Question: I cannot use the ".obs" property variables that I have created as parameters in my api service methods. and it gives the error The prefix 'coinTwo' can't be used here because it is shadowed by a local declaration.
Try renaming either the prefix or the local declaration.

I wrote the problem in getx, but they did not understand the problem.
I would appreciate it if you could take a look at my issue on github.
Issue link: <URL>
I would appreciate it if you could take a look at my issue on github.
Issue link: <URL>
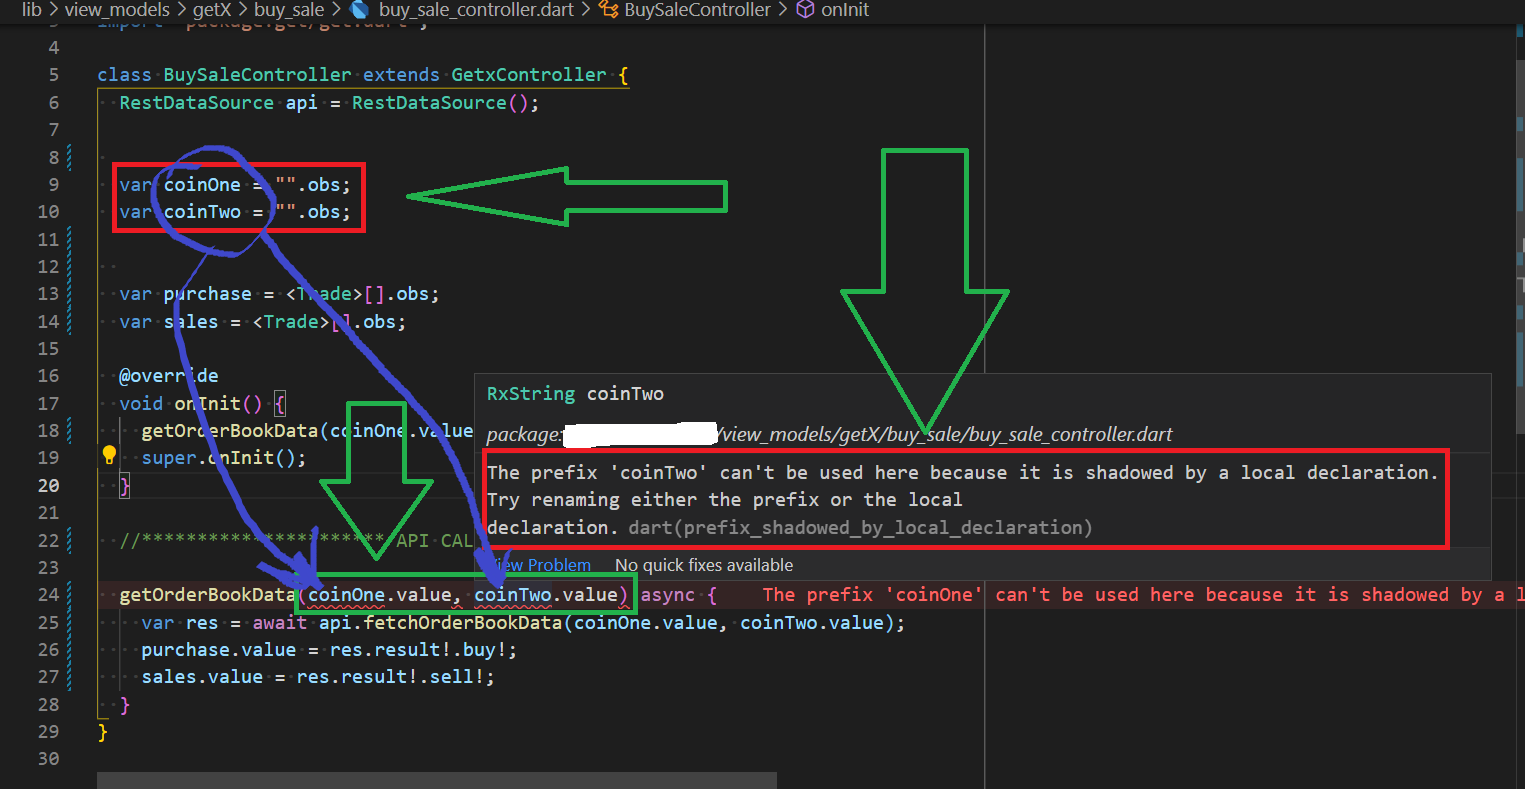
Answer: Your problem is in the declaration of 'getOrderBookData'
Instead of
'''
getOrderBookData(coinOne.value, coinTwo.value) async {
...
'''
you should either have
'''
getOrderBookData() async {
...
//Do stuff with coinOne.value, coinTwo.value
...
'''
OR
'''
getOrderBookData(String firstCoin, String secondCoin) async {
coinOne.value = firstCoin;
coinTwo.value = secondCoin;
...
'''
Seeing your post on GetX's Github, it looks like you're missing some basic understanding on how functions and methods work.
The code you wrote is the equivalent of the following method signature :
'''
getOrderBookData("aValue", "anotherValue") async {
'''
and it doesn't makes any sense.
Your method's signature should only declare the parameters it's expecting and their type.
You can also define a default value for those parameters if needed.
'''
getOrderBookData({String firstCoin = coinOne.value, String secondCoin = coinTwo.value}) async {
'''